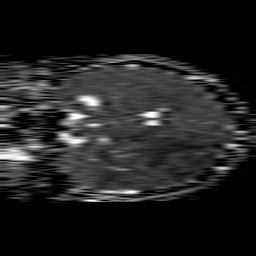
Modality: ADC
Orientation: coronal
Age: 26
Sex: female
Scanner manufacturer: philips
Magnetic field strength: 1.5 T
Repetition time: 4.6 s
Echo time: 0.08823 s